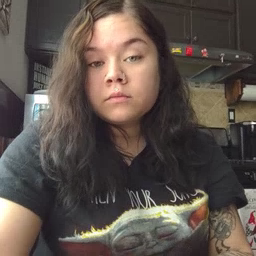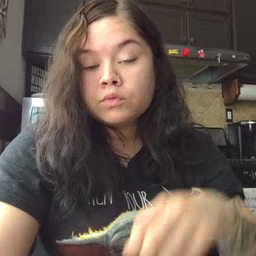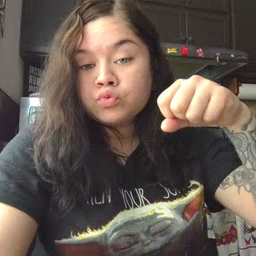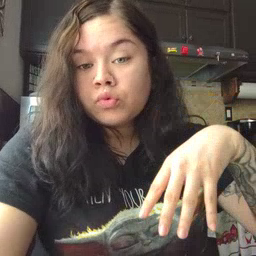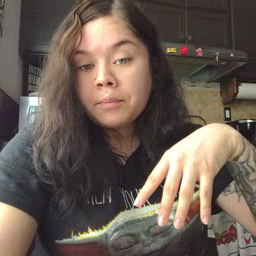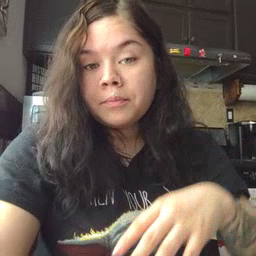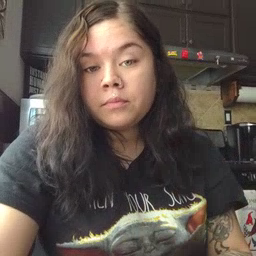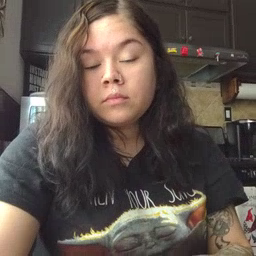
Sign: drop